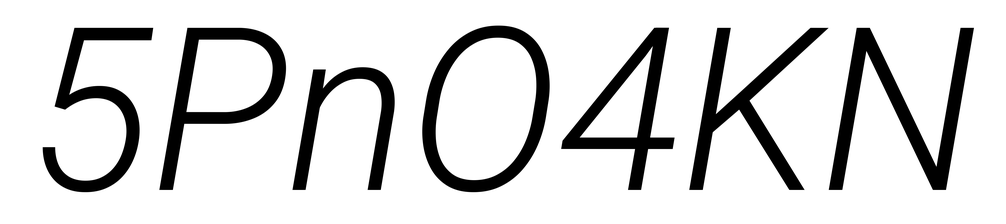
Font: Roboto-Italic_Light_Italic